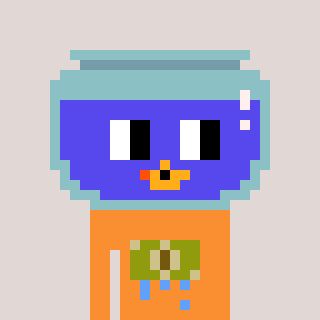
a pixel art character with square blue glasses, a goldfish-shaped head and a orange-colored body on a warm background